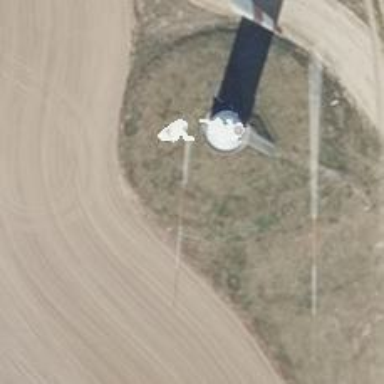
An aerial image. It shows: Wind generator using horizontal axis wind turbines.